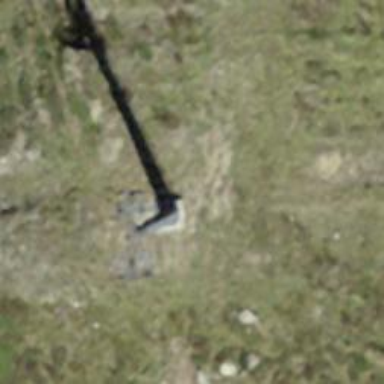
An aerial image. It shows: Pylon for aerialway.